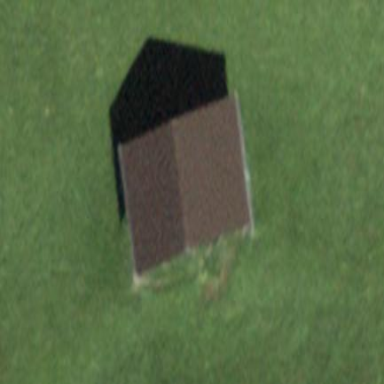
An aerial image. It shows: Barn.